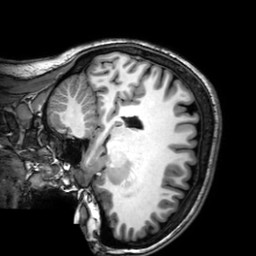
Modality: T1w
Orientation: sagittal
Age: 20
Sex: female
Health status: healthy
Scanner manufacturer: philips
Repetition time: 0.008328 s
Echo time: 0.00386 s